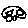
Label: car